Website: walmart
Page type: payment
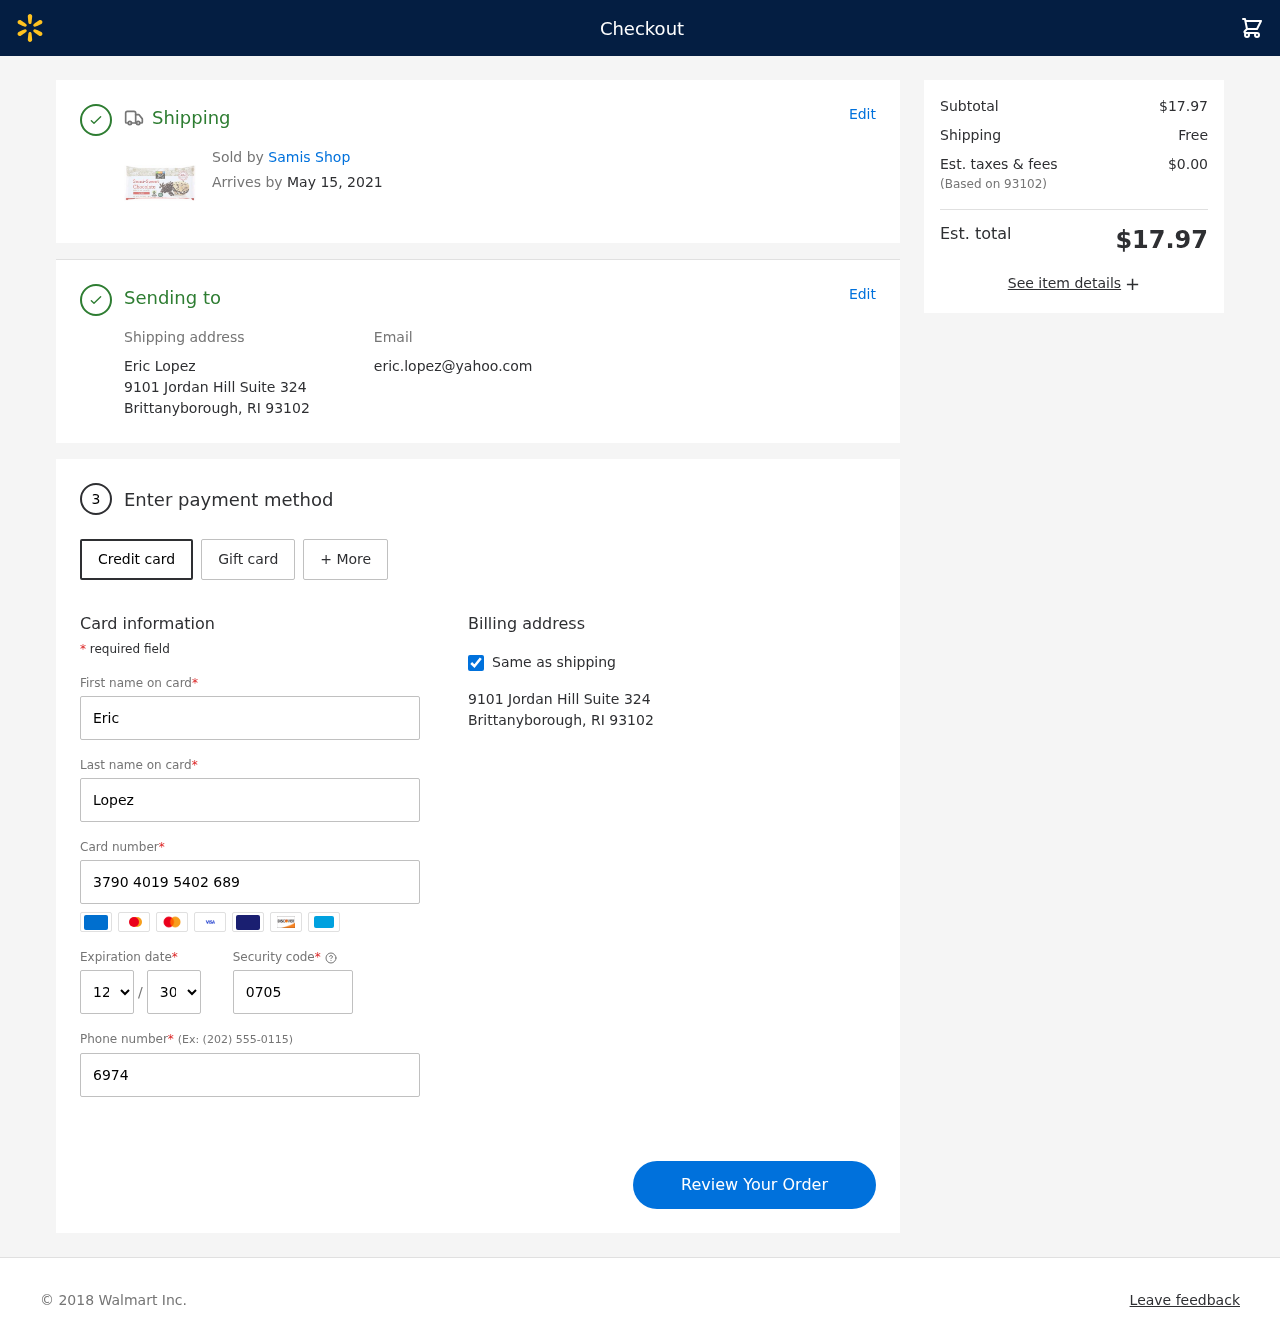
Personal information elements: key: PII_CARD_CVV
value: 0705
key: PII_CARD_EXPIRY_MONTH
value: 12
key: PII_CARD_EXPIRY_YEAR
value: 30
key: PII_CARD_NUMBER
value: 3790 4019 5402 689
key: PII_CITY_STATE_ZIP
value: Brittanyborough, RI 93102
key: PII_EMAIL
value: eric.lopez@yahoo.com
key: PII_FIRSTNAME
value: Eric
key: PII_FULLNAME
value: Eric Lopez
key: PII_LASTNAME
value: Lopez
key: PII_PHONE
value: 6974036153
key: PII_POSTCODE
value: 93102
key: PII_STREET
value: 9101 Jordan Hill Suite 324
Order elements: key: ORDER_DELIVERY_DATE
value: May 15, 2021
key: ORDER_SUBTOTAL
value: $17.97
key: ORDER_SHIPPING_COST
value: Free
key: ORDER_TAX
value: $0.00
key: ORDER_TOTAL
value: $17.97